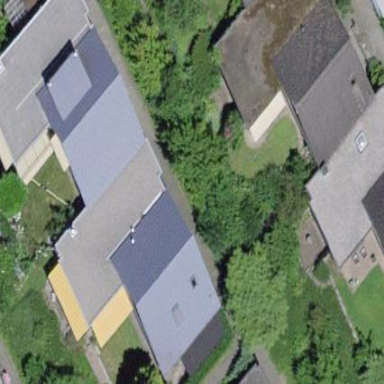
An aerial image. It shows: Semidetached house.